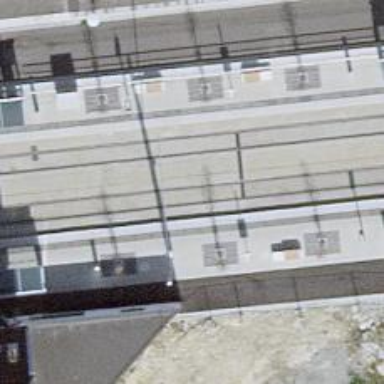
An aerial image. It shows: Tram stop with public transport stop position for trams.